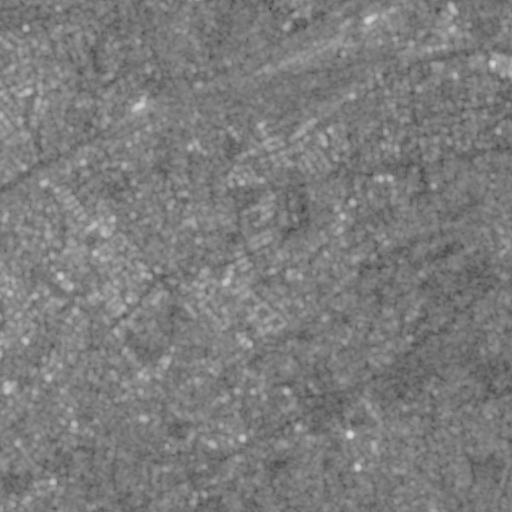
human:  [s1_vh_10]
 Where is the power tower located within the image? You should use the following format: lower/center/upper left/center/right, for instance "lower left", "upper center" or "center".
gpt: The power tower is located in the upper left of the image.
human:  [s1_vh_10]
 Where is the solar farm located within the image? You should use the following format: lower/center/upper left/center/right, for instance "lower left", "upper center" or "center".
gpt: The solar farm is located in the upper center of the image.
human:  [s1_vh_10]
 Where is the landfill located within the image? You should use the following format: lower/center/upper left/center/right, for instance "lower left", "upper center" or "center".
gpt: There is no landfill in the image.

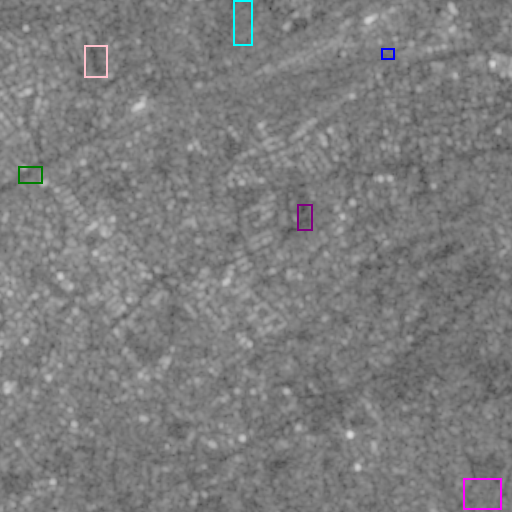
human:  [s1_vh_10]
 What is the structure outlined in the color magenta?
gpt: The structure outlined in magenta is a park.
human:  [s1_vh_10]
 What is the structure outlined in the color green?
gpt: The structure outlined in green is a parking lot.
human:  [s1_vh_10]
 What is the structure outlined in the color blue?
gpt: The structure outlined in blue is a power substation.
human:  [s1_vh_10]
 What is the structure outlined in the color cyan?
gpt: The structure outlined in cyan is a solar farm.
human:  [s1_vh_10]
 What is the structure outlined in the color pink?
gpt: The structure outlined in pink is a stadium.
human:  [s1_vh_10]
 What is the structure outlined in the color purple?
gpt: The structure outlined in purple is a track.
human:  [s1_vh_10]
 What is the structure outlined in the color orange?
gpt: There is no orange outline.